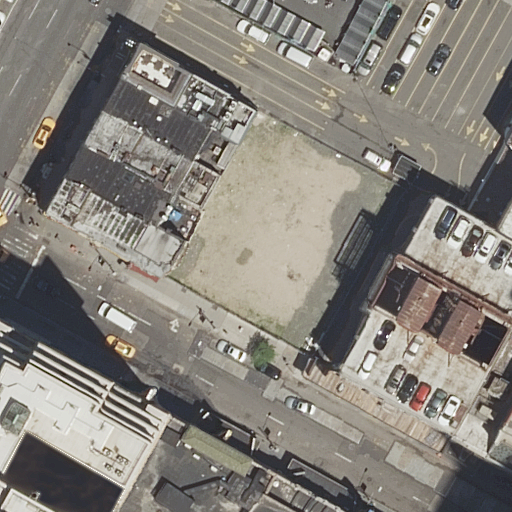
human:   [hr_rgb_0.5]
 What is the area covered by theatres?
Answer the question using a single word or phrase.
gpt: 2403m2

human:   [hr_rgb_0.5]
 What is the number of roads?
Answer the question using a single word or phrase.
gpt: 3

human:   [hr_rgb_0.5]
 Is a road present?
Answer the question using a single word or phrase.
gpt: yes

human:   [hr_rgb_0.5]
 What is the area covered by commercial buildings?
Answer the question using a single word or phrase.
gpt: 217m2

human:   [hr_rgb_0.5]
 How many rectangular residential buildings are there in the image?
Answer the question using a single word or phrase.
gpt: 5

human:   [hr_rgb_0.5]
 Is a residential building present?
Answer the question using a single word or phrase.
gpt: yes

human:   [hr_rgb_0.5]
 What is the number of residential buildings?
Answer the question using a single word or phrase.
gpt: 7

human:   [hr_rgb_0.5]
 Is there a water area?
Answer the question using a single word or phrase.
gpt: no

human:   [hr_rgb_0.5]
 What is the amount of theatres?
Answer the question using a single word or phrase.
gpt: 3

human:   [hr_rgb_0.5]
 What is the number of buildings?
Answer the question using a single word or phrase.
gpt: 11

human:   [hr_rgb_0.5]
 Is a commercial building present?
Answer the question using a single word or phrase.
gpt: yes

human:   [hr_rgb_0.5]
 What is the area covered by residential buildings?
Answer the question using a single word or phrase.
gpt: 1524m2

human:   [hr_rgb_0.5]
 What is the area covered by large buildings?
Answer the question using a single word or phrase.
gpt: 2328m2

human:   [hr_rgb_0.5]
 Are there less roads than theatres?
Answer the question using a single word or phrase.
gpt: no

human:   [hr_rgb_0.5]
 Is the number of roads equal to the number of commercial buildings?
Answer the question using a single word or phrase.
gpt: no

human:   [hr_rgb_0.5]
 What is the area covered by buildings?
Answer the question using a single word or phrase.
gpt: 4145m2

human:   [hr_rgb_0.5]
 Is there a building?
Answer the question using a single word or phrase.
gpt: yes

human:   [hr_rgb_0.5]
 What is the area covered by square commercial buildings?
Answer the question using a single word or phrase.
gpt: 0m2

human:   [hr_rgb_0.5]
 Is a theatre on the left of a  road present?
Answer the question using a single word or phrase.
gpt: yes

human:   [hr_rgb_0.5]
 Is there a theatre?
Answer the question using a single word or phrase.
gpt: yes

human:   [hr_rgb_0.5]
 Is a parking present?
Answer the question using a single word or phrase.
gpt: yes

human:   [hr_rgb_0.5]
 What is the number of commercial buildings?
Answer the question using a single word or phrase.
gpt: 1

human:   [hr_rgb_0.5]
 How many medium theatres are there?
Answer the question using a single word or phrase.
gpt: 0

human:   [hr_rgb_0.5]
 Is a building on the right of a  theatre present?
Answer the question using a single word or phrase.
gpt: yes

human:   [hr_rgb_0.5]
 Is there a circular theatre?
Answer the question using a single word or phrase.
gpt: no

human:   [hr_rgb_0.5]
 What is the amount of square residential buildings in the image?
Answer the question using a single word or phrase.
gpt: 0

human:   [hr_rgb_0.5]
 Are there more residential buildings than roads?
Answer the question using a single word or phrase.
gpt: yes

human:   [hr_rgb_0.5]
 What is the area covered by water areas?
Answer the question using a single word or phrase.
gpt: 0m2

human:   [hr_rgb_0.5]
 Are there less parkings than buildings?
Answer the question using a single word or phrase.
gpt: yes

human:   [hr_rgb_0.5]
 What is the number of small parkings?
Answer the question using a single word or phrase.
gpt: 1

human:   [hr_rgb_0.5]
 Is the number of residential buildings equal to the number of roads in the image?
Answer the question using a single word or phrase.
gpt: no

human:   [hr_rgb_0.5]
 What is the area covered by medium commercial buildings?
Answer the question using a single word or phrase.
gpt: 217m2

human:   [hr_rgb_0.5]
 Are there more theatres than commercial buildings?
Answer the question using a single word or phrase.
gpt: yes

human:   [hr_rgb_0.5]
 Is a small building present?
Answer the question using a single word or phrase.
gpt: yes

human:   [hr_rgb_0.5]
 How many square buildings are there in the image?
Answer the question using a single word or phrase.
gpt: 0

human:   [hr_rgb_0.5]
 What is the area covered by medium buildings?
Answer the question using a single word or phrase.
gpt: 1662m2

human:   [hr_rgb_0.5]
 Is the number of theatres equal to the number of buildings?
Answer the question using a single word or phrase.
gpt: no

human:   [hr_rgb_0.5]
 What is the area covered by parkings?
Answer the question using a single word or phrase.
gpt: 90m2

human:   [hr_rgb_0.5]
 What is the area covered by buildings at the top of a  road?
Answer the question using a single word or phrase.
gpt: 1111m2

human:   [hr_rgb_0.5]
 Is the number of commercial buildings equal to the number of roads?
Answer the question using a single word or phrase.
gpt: no

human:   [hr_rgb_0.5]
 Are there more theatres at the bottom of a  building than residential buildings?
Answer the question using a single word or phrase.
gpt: no

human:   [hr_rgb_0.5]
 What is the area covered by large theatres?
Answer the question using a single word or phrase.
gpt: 2328m2

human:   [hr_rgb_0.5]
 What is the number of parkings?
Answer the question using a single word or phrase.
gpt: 1

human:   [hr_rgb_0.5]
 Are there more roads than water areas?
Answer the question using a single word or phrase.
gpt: yes

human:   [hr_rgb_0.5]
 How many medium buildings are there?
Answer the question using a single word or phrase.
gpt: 7

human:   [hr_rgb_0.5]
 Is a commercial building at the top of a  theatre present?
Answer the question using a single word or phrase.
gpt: yes

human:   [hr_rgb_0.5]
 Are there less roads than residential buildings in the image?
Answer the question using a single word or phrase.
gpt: yes

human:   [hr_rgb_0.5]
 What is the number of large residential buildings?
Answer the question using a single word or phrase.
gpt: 0

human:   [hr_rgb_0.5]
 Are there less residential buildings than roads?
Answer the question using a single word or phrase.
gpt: no

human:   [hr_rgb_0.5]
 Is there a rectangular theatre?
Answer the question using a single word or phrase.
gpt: yes

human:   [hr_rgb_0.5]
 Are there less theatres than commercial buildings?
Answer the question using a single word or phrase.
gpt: no

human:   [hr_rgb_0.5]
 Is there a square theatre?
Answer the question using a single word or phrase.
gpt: no

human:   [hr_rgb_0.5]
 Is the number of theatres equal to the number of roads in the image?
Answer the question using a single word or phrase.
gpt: yes

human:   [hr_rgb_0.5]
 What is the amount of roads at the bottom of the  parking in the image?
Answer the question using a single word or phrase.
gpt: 3

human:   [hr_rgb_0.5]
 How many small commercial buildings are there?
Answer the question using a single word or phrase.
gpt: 0

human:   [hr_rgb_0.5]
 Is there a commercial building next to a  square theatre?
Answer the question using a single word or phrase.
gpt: no

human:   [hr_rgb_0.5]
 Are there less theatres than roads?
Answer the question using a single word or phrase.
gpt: no

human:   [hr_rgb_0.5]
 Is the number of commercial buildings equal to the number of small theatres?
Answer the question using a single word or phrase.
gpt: yes

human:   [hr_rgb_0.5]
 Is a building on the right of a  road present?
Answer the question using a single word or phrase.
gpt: yes

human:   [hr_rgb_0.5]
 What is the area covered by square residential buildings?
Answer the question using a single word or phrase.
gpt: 0m2

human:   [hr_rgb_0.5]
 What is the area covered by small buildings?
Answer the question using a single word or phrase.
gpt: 154m2

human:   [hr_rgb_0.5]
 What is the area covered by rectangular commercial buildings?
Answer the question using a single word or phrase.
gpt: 217m2

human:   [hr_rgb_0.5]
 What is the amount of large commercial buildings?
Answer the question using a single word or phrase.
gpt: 0

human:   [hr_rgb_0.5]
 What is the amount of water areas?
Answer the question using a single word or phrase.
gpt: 0